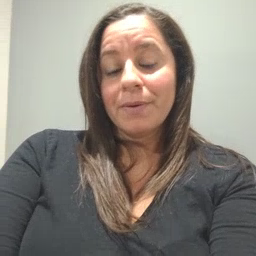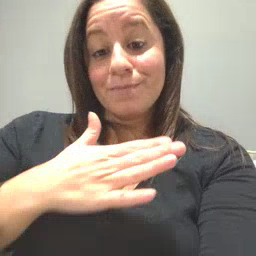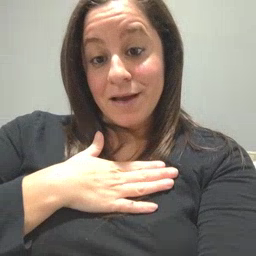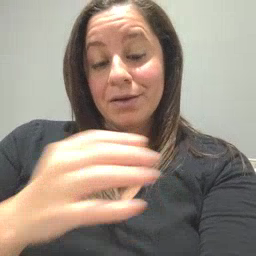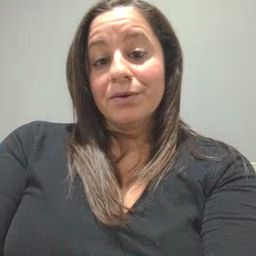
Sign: minemy